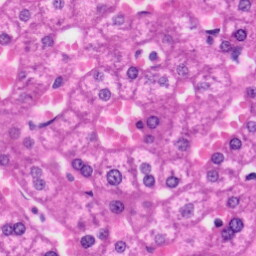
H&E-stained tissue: Liver